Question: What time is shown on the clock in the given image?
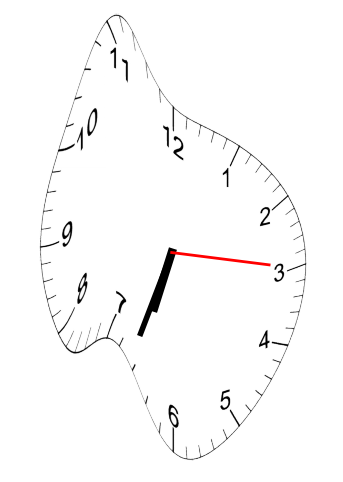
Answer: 06:33:15